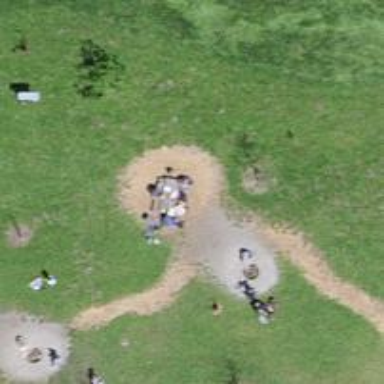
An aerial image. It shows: Picnic table located in leisure land area.